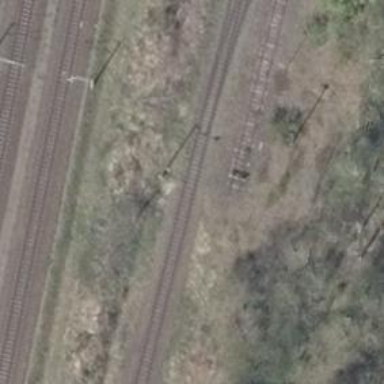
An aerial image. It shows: Railway switch.